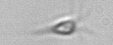
Label: Calciopappus